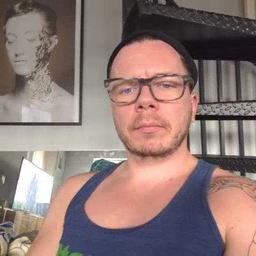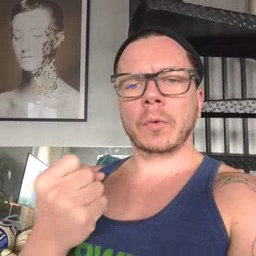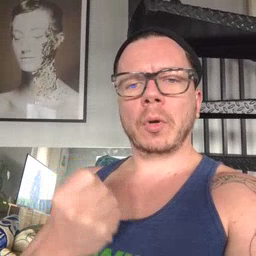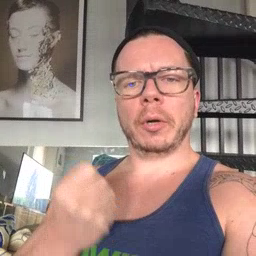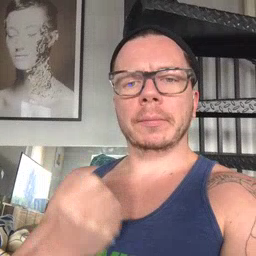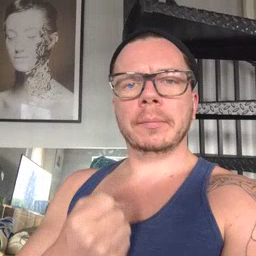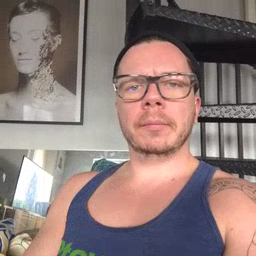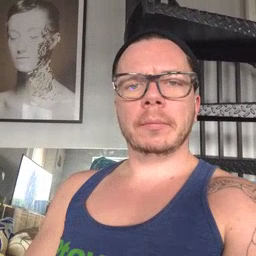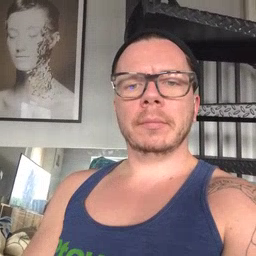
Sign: car